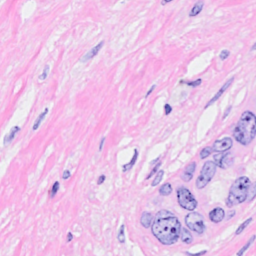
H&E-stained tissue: Breast